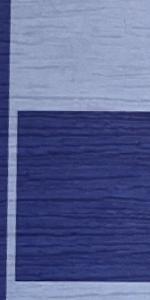
Label: Pawn_Black